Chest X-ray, PA view. Patient: 43 years old, sex M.
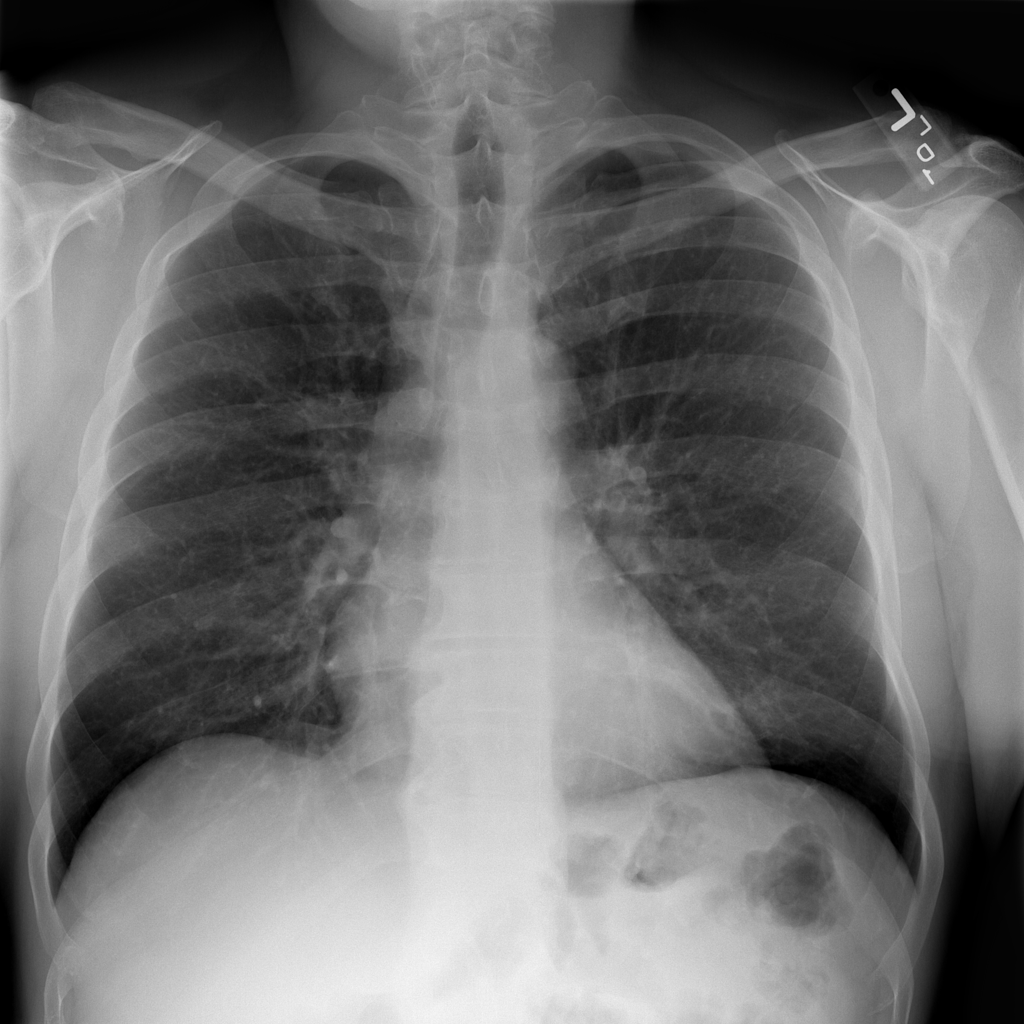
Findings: No Finding